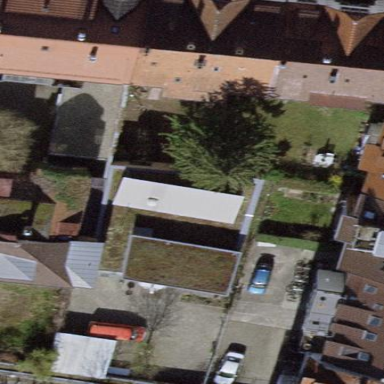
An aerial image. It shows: House with skillion roof shape.